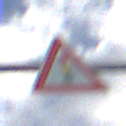
Verkehrszeichen: Lichtzeichenanlage
Umgebung: Outdoor, Nature
Tageszeit: Midday
Wetter: PartlyCloudy
Licht: Natural
Jahreszeit: NotSpecified
Kontrast: LowContrast